Question: I have installed Visual Studio 2012 and I opened my project from 2010 in the new version. But when I run my web application, it runs in Chrome. In 2010, you can right click on the project and choose "browse with" to change the web borwser.
In 2012, it is not in the right click menu, but in a toolbar:

But I don't have this toolbar and I don't find it. Can someone help me to find it?
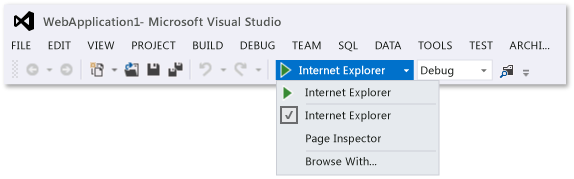
Answer: What do you mean "I don't have this toolbar?"
Go here 'View'->'Toolbars'->'Standard'